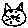
Label: cat